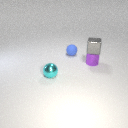
small purple metal cylinder to the right of small blue rubber sphere